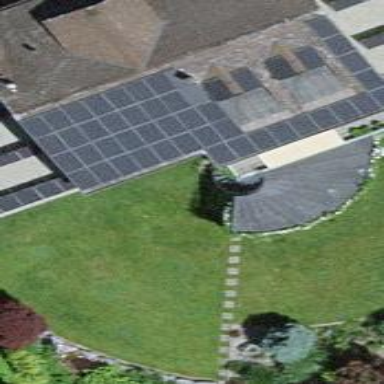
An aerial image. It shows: Solar power generator using photovoltaic panels.